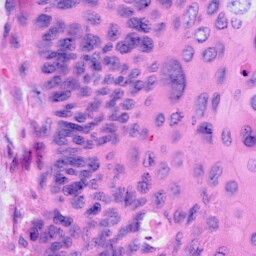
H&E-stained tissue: Cervix